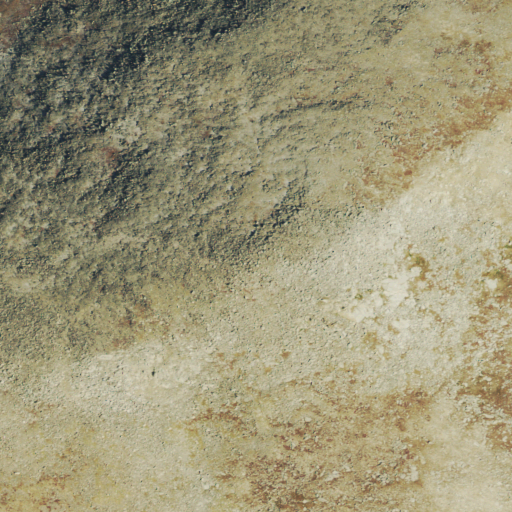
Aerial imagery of mountain in Colorado named Rogers Peak containing grassland, shrub, and barren land